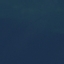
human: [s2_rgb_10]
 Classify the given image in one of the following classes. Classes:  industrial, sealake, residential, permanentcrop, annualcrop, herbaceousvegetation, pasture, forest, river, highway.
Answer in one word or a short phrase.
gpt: SeaLake